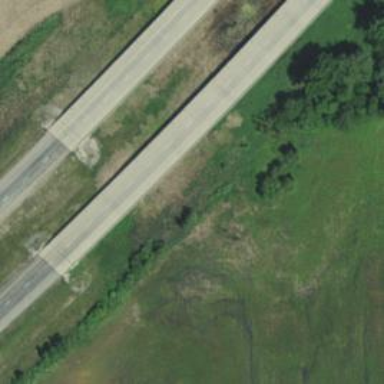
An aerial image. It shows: Concrete pier forming part of bridge.